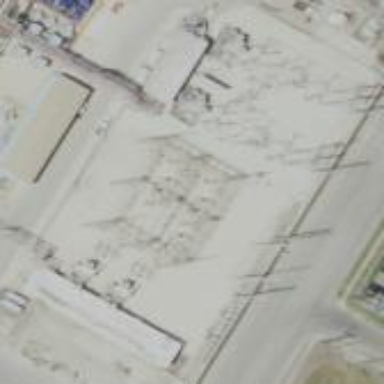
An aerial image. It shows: Industrial power substation surrounded by fence.